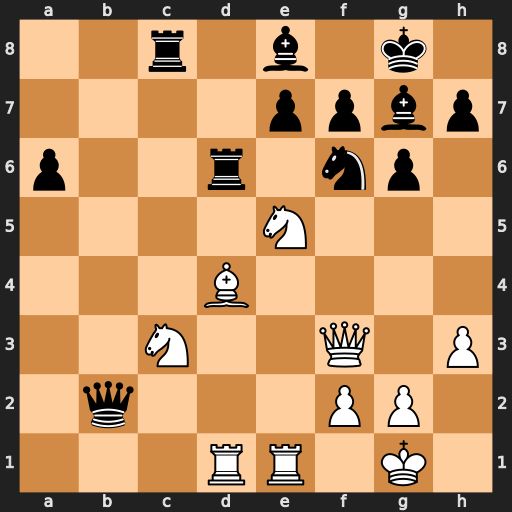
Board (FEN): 2r1b1k1/4ppbp/p2r1np1/4N3/3B4/2N2Q1P/1q3PP1/3RR1K1
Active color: w
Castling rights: -
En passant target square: -
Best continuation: Nd5 Rxd5 Bxb2